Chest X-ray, AP view. Patient: 36 years old, sex M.
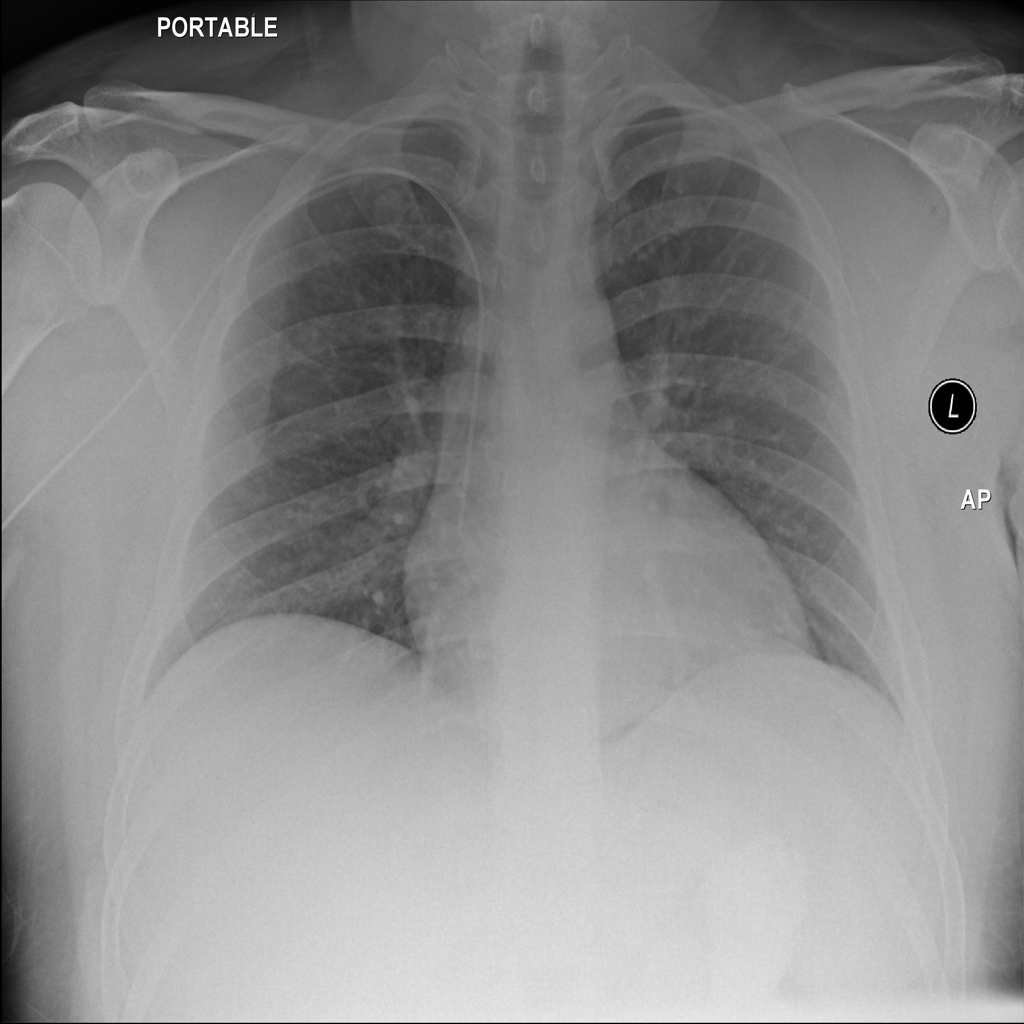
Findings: No Finding